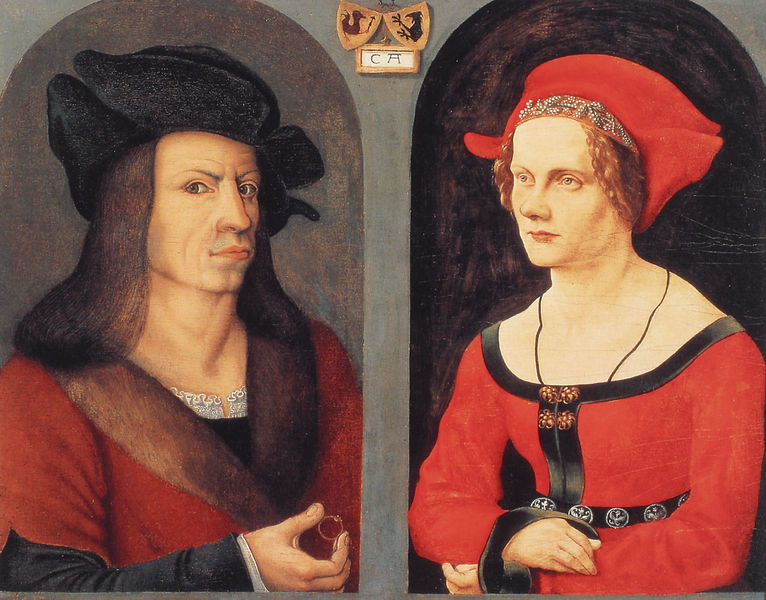
Titel: Doppelbildnis des Coloman Helmschmid und der Agnes Breu
Künstler: Jörg Breu
Institution: Madrid, Fundación Colección Thyssen-Bornemisza
Schlagwörter: hand, mann, braun, frau, grau, haar, hut, nase, profil, schwarz, blick, dame, rot, haube, kappe, mütze, augen, gesicht, pelz, porträt, auge, gewand, gold, haare, gotik, locken, perlen, liebe, man, rundbogen, münder, nasen, deutsch, knöpfe, ring, bögen, wappen, ehepaar, ehe, pelzkragen, portät, ehering, heirat, rng, a, c